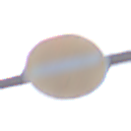
Verkehrszeichen: VerbotDerEinfahrt
Umgebung: Outdoor, Urban
Tageszeit: MorningAfternoon
Wetter: Overcast
Licht: Natural
Jahreszeit: NotSpecified
Kontrast: LowContrast